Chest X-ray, PA view. Patient: 74 years old, sex M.
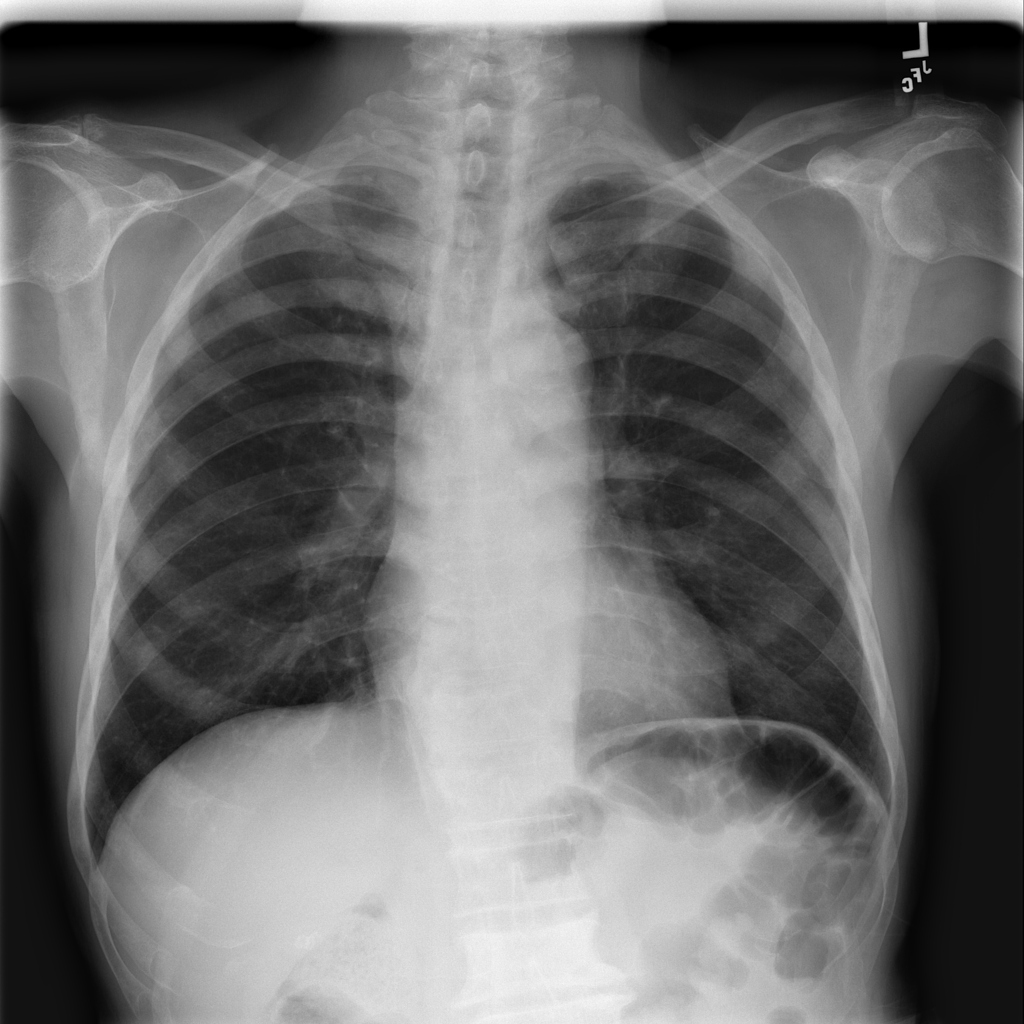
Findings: No Finding